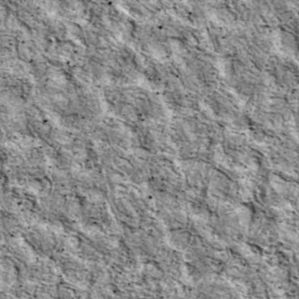
Label: non_frost